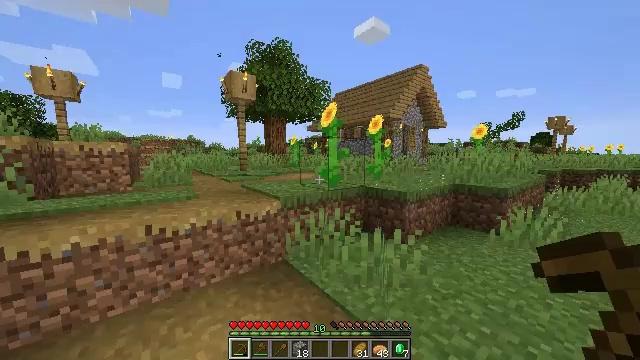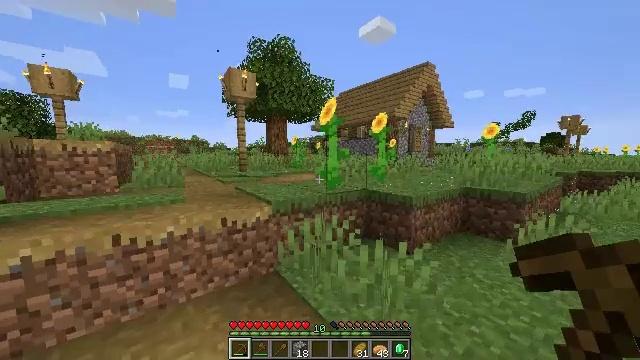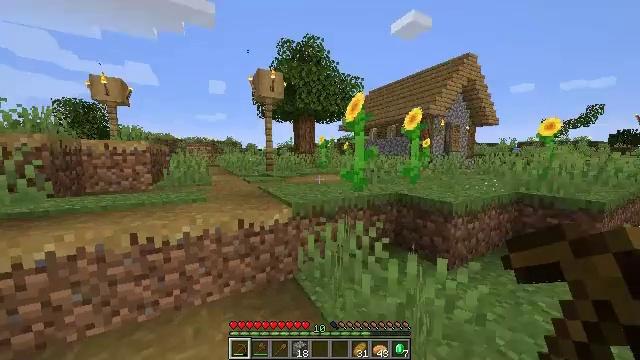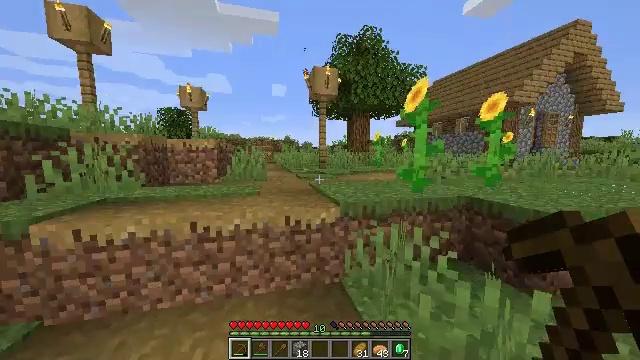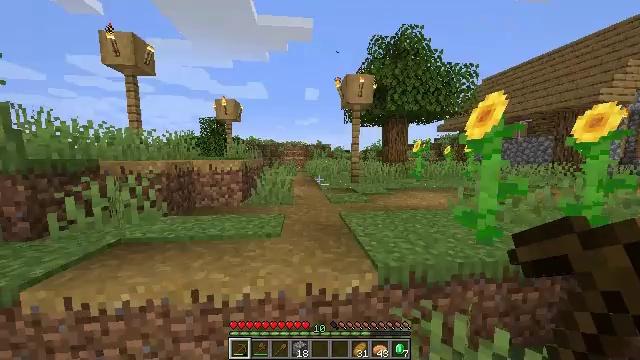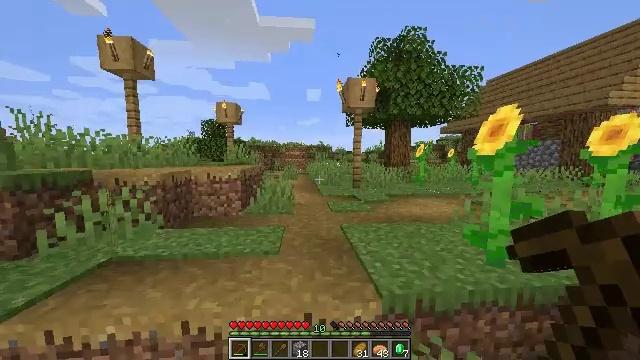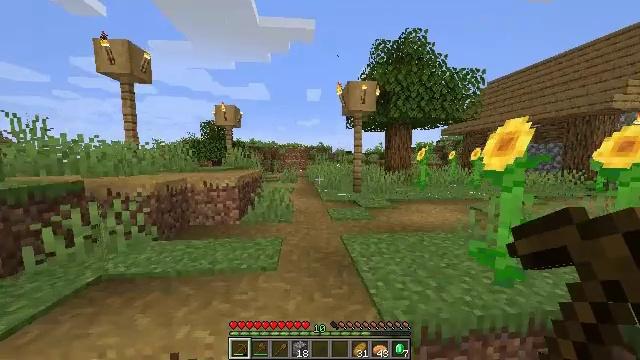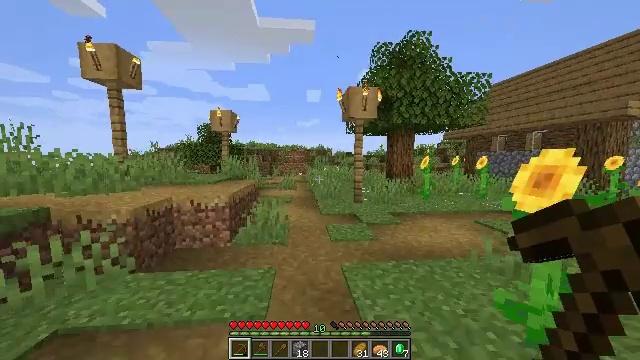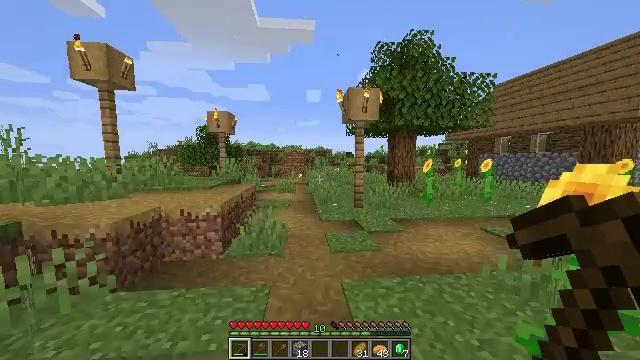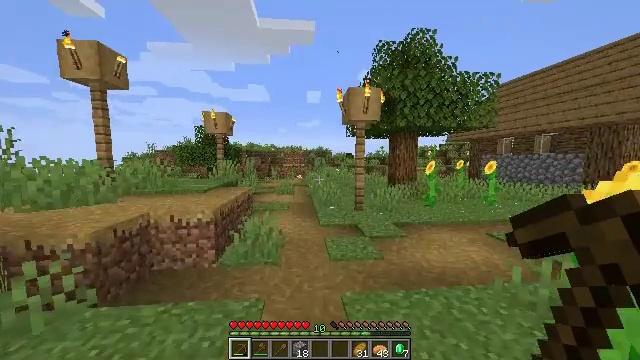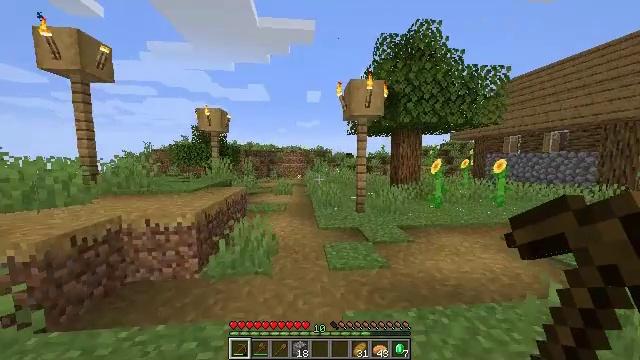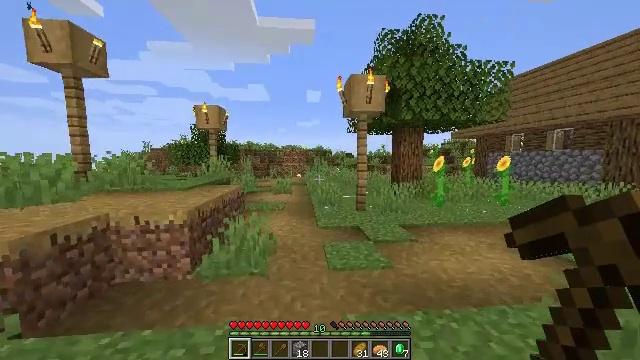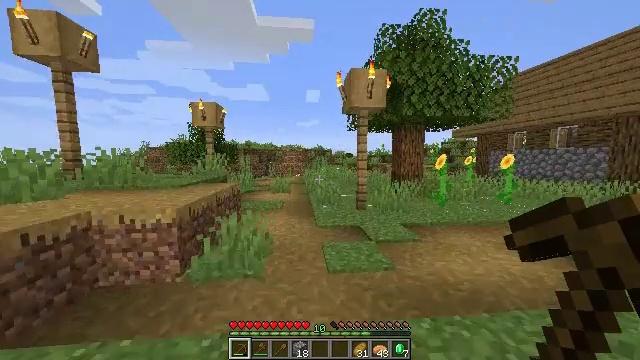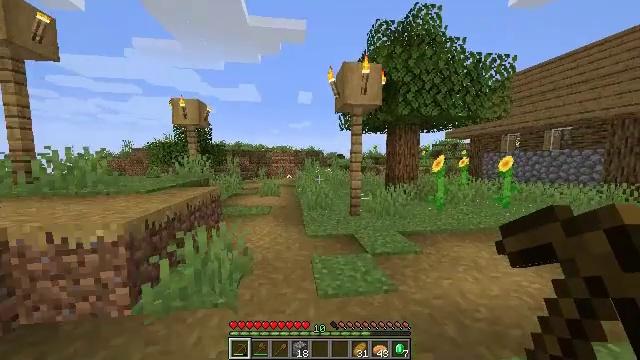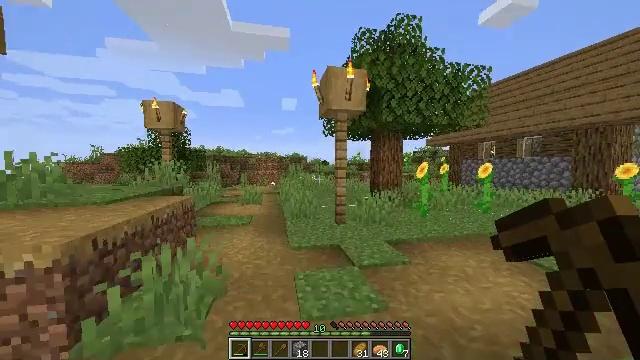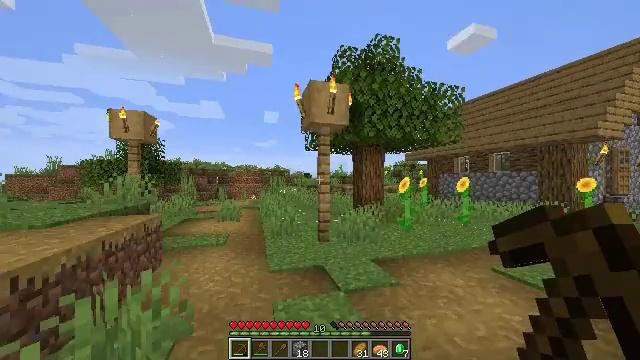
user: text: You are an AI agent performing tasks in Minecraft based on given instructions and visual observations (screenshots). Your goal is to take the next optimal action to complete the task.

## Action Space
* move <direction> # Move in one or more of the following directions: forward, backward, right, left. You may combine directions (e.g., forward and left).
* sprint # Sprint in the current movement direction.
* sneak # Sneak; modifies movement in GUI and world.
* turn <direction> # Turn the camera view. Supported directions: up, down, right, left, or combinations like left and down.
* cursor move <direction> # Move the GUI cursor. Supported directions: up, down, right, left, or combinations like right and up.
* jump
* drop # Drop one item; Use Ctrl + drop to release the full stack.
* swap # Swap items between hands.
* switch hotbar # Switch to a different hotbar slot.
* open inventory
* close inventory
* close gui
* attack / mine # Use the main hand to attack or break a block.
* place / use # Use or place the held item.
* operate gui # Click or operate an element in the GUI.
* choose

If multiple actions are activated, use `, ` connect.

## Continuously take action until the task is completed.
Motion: motion action
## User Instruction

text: Mine the wall torch to remove it.
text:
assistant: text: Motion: move forward, sprint, turn left
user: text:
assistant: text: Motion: move forward, sprint, turn left
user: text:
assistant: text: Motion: move forward, sprint, turn left
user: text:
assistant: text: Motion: move forward, sprint, turn left, jump
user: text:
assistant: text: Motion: move forward, sprint, jump
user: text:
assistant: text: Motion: move forward, sprint, jump
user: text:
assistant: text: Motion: move forward, sprint, jump
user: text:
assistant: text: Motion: move forward, sprint, jump
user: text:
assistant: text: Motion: move forward, sprint
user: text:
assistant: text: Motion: move forward, sprint
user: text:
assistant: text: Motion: move forward, sprint
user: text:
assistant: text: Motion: move forward, sprint
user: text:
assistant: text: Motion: move forward, sprint, turn right
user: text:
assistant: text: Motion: move forward, sprint, turn right and up
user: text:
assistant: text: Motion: move forward, sprint, turn right and up
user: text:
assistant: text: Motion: move forward, sprint, turn right and up
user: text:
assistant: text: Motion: move forward, sprint, turn right and up
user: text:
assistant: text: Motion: move forward, sprint, turn up
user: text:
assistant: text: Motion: move forward, sprint, turn up
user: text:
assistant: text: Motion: move forward, sprint, turn up
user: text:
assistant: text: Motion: move forward, turn up
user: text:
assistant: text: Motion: move forward, turn up
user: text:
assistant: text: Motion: move forward, turn up
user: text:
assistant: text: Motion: move forward, turn up
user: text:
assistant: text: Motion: move forward, turn up
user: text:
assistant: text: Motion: move forward, turn up
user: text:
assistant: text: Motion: move forward, turn left and up, attack / mine
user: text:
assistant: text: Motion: attack / mine
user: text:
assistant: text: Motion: attack / mine
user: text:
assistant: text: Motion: no_op